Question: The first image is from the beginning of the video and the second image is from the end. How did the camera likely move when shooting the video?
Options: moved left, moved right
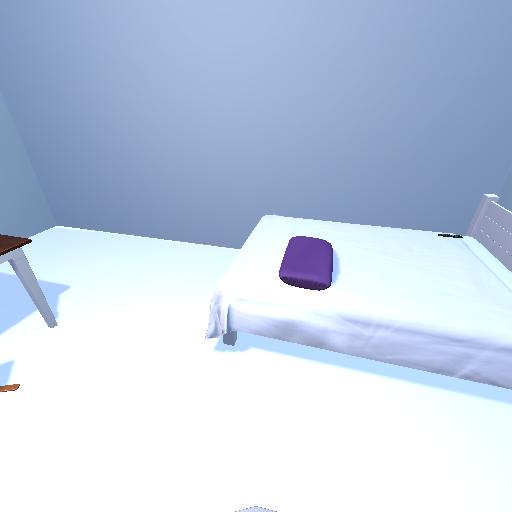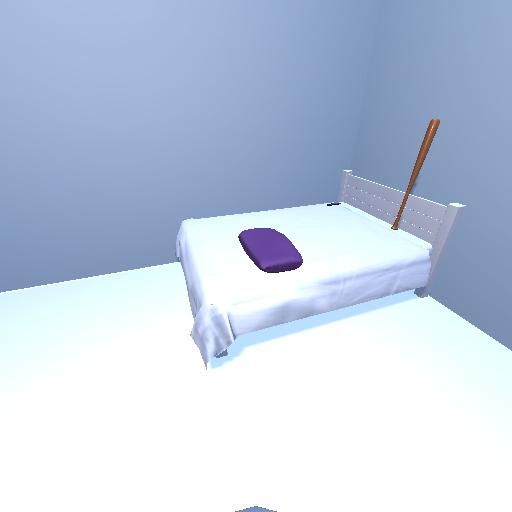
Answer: moved left